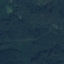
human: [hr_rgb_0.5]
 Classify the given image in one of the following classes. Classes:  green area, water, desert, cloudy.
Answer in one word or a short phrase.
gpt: green area